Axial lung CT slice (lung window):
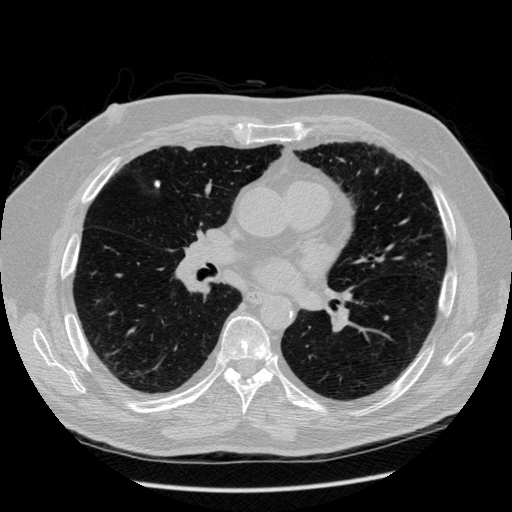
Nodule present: yes
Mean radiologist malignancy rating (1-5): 1